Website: crate-barrel
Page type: billing-address
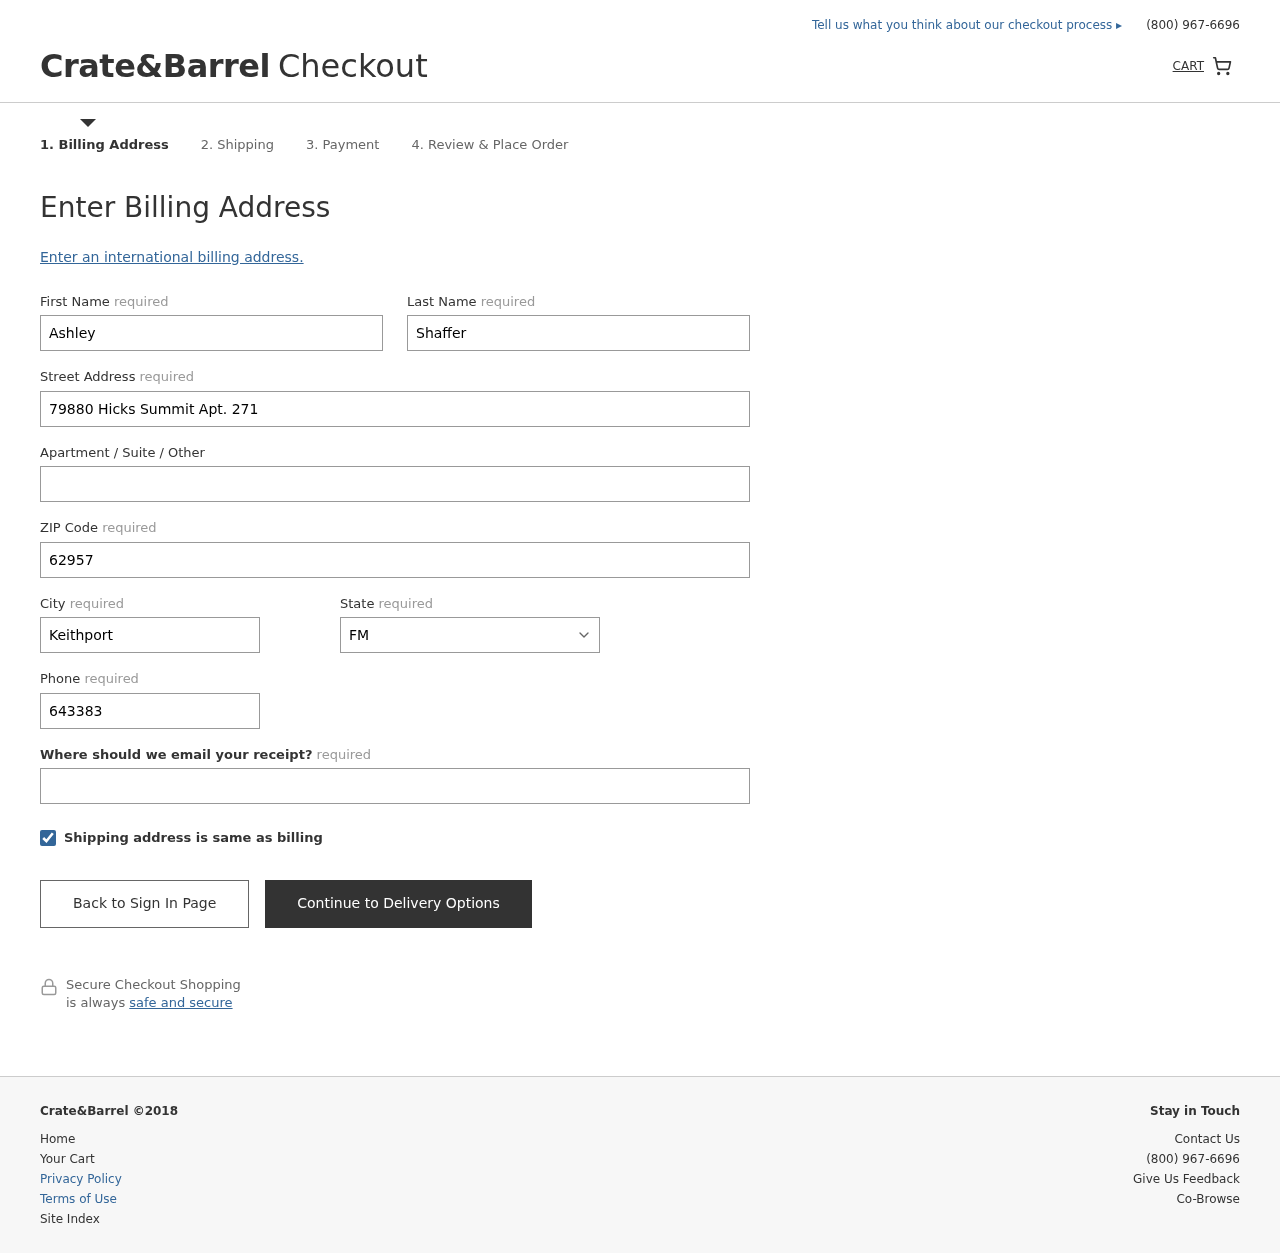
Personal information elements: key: PII_STATE
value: FM
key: PII_FIRSTNAME
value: Ashley
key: PII_LASTNAME
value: Shaffer
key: PII_STREET
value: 79880 Hicks Summit Apt. 271
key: PII_POSTCODE
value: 62957
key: PII_CITY
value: Keithport
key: PII_PHONE
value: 6433831414
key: PII_EMAIL
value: ashaffer@yahoo.com